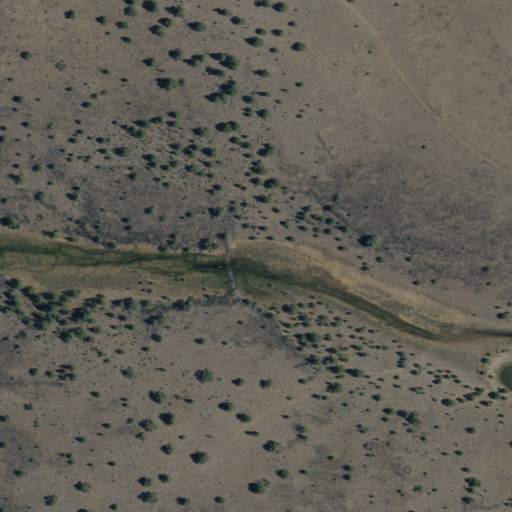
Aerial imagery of valley in California named Wilson Valley containing only shrub